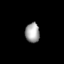
Tissue: lung
Cell type: Endothelial cells
Senescence score: 0.5725
Nuclear area (px): 276
Mean DAPI intensity: 163.058